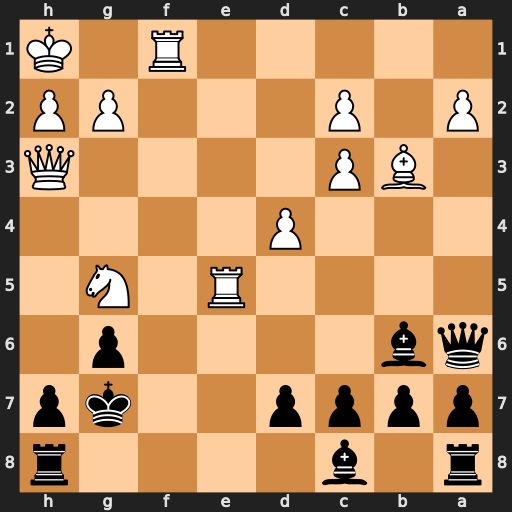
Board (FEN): r1b4r/pppp2kp/qb4p1/4R1N1/3P4/1BP4Q/P1P3PP/5R1K
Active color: b
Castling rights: -
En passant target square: -
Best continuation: Qxf1#